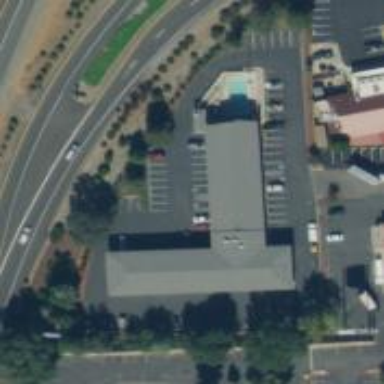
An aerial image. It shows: Building that is motel.